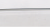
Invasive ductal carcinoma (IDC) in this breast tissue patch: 0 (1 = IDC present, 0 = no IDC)